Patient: sex M, age 48
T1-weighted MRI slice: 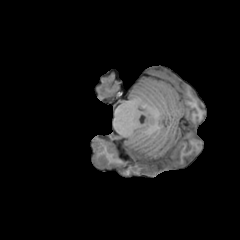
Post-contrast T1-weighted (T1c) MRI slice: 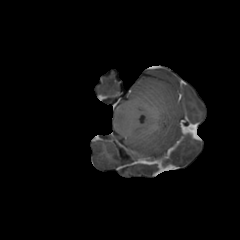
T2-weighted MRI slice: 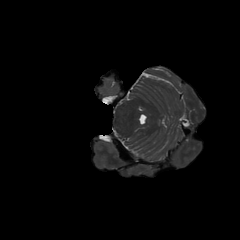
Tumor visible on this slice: yes
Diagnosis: Glioblastoma, IDH-wildtype
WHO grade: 4